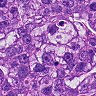
Metastatic tissue present: yes